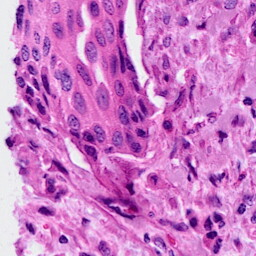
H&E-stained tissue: Cervix